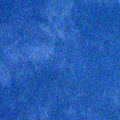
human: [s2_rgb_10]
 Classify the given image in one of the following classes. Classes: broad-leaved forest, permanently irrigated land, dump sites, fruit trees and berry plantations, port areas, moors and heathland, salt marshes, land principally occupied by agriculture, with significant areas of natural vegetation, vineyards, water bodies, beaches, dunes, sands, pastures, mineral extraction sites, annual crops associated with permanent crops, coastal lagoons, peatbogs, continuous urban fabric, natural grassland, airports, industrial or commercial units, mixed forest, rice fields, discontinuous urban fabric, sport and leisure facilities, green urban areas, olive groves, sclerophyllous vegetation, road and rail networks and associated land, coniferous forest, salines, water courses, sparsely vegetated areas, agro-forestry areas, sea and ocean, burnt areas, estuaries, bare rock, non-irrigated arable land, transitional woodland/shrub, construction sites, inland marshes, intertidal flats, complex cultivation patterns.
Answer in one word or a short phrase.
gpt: sea and ocean